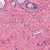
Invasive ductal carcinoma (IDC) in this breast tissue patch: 0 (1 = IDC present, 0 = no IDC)